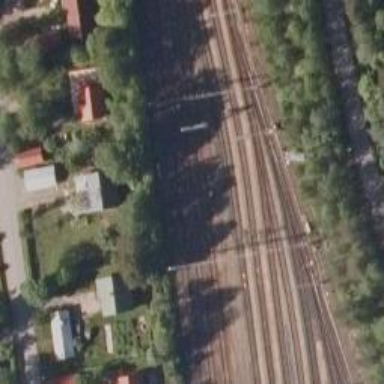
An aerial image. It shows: Siding railway line with electrified contact line for the trains.